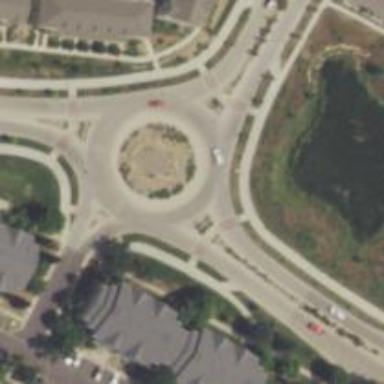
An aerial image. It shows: Roundabout at tertiary road junction.